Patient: sex F, age 68
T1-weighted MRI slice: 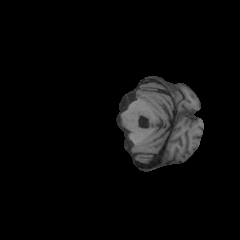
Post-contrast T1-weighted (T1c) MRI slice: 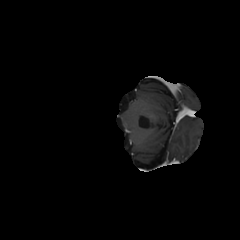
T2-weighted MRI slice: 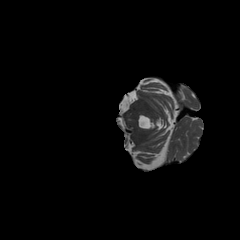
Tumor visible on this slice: no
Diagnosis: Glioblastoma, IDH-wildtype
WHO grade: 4